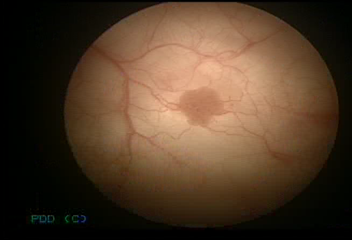
Modality: WLC
Class: Malignant
Subclass: LowGradePapillary
Lesion: L1
Stage: Ta
Morphology: Papillary
Bladder cancer association: Yes
Annotated structures: Tumor